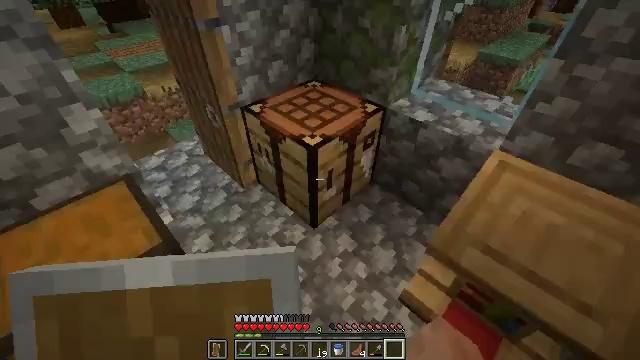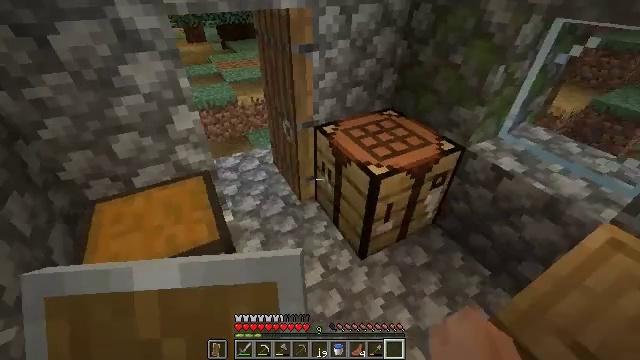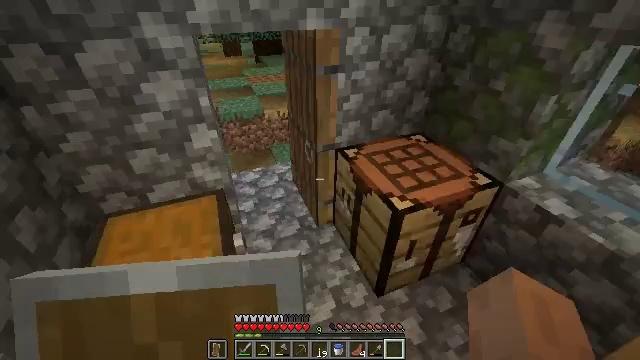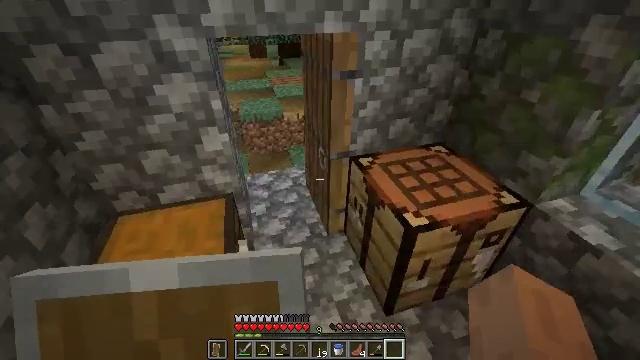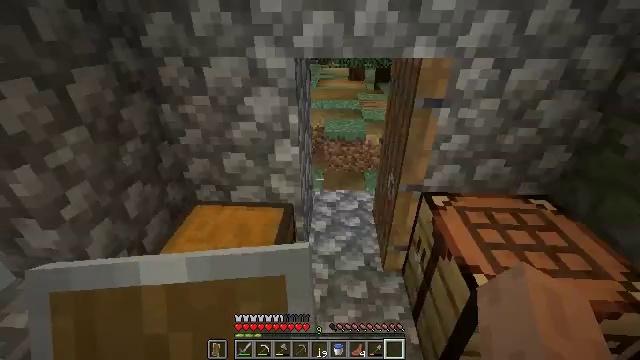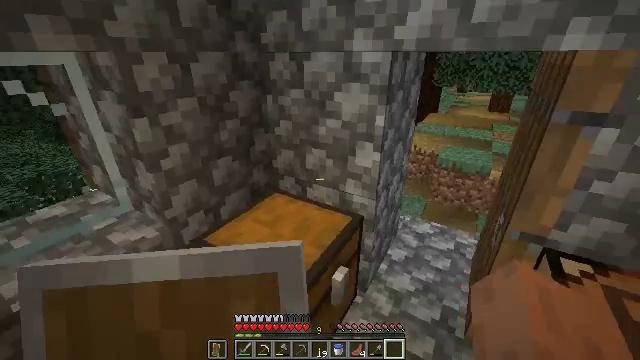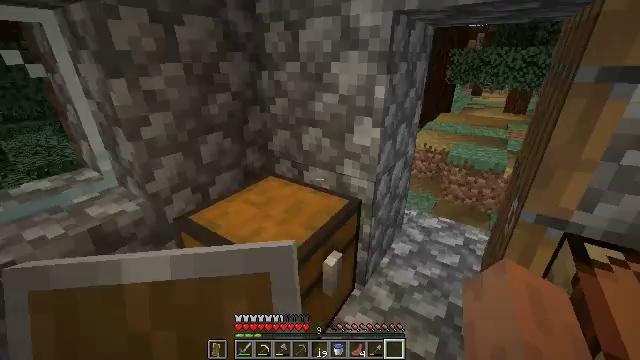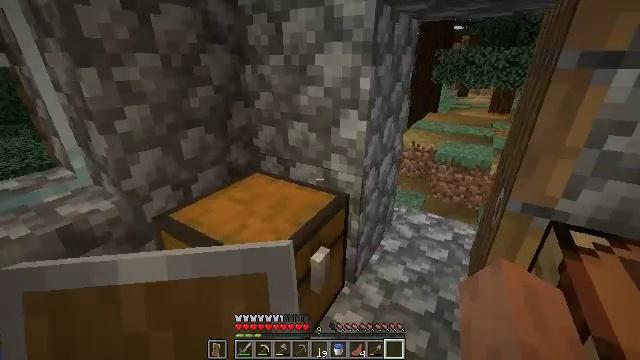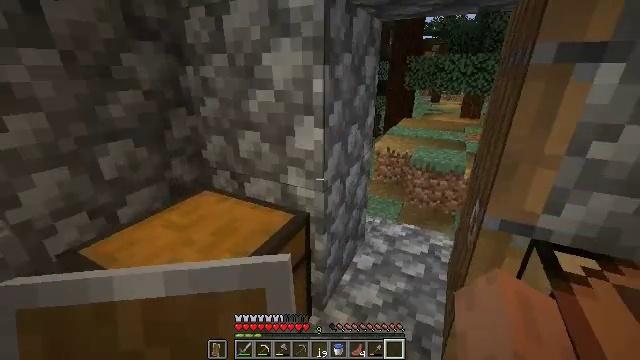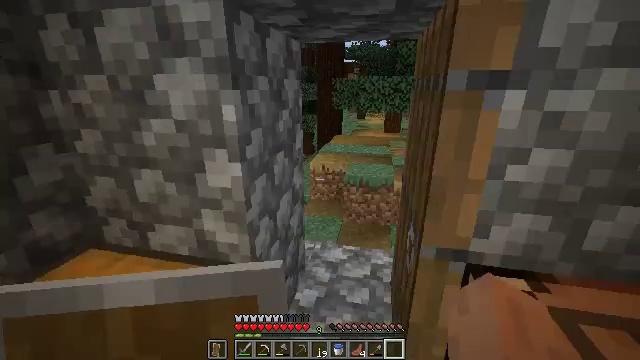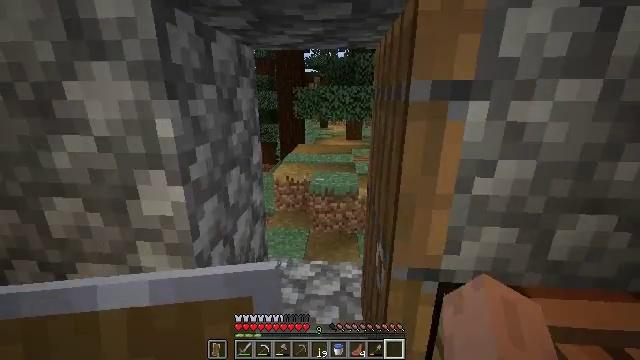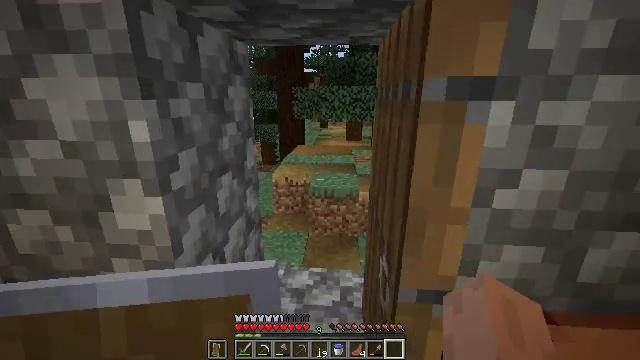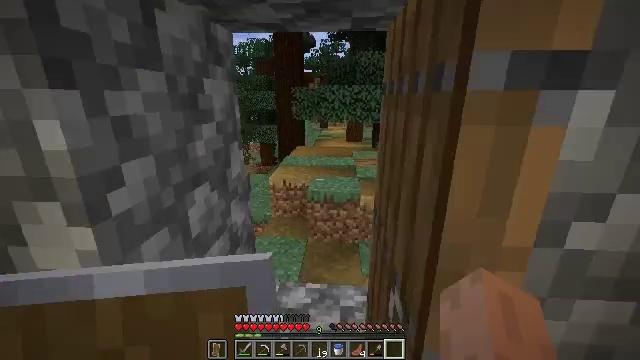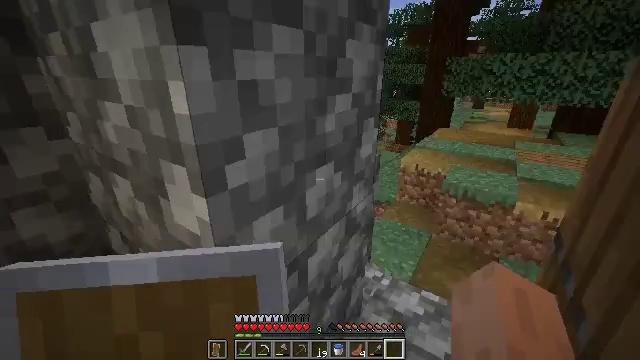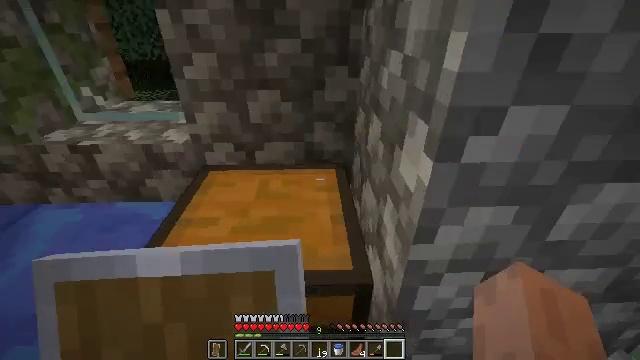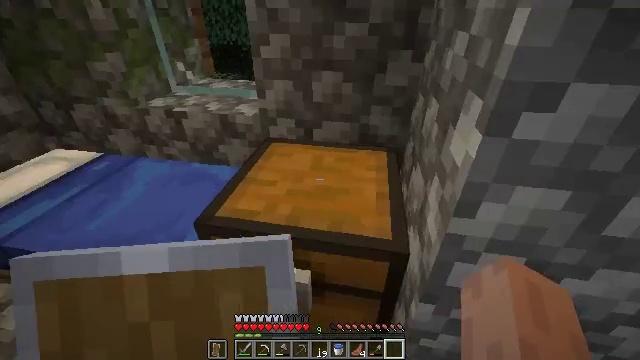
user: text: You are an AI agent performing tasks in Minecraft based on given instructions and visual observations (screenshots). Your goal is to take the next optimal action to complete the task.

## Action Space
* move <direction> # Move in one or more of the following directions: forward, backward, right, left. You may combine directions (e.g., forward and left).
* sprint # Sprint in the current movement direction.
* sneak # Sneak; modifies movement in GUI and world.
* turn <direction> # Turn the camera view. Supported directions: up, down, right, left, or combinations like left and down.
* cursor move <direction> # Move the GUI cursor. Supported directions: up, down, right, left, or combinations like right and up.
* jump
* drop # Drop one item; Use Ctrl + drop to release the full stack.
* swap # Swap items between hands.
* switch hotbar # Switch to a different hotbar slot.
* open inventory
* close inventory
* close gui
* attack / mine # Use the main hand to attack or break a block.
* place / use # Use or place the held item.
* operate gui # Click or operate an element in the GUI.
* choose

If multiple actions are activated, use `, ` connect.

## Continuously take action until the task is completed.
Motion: motion action
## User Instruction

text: Attack the chest to pick it up.
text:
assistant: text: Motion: move forward, turn left and up
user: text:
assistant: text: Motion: move forward and move right, turn left and up
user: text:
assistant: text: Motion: move forward and move right, turn left
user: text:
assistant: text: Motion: move forward and move right, turn left and up
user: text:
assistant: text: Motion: move forward, turn left and up
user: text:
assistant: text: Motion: move forward, turn left
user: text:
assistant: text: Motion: move forward, turn right
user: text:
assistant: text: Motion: move forward, turn right and up
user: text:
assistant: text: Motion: move forward, turn right and up
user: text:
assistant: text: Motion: move forward, turn right and up
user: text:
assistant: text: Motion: move forward
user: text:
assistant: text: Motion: move forward
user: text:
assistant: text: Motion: move forward, turn left and down
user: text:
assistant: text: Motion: move back, turn left and down
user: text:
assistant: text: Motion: move back, turn left and down
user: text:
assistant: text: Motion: move back
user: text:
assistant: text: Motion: move back
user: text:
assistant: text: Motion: turn right and up
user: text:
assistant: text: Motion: turn right and up
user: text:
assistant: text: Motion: turn right and up
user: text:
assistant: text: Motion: turn right and up
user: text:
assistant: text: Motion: no_op
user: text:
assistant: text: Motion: no_op
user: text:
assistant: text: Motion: no_op
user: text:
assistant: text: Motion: move left
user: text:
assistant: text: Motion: move left, turn right and up
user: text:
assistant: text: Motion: move left, turn right
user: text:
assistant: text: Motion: no_op
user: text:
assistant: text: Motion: no_op
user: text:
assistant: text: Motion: no_op